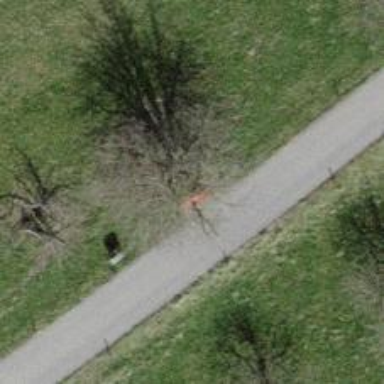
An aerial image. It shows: Bench for seating.